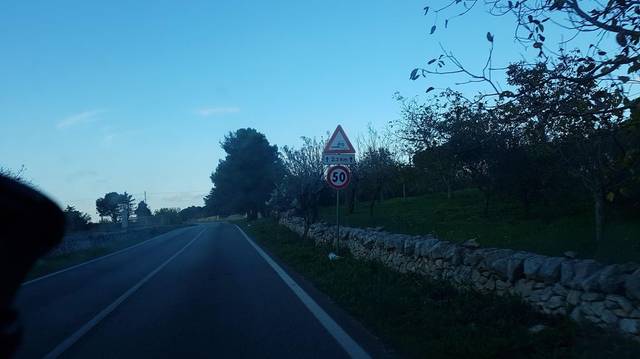
Region: Italy
Coordinates: 40.699, 17.585